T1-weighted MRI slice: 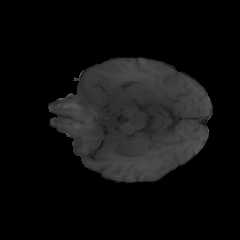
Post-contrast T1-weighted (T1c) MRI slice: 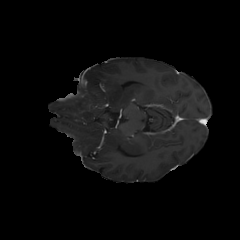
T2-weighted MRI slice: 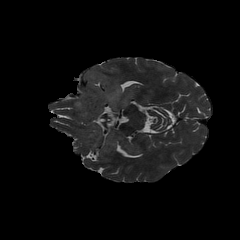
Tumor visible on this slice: yes